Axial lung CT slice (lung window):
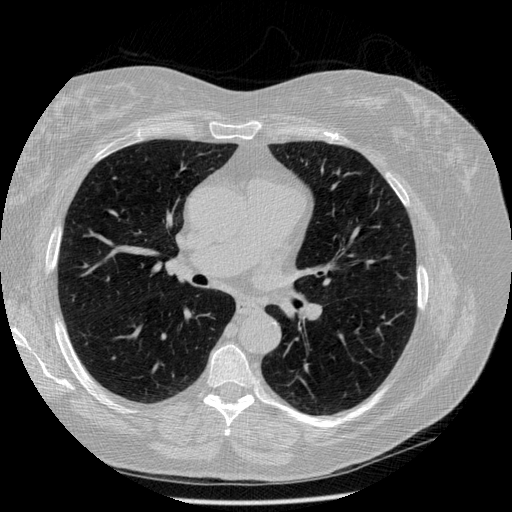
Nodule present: no